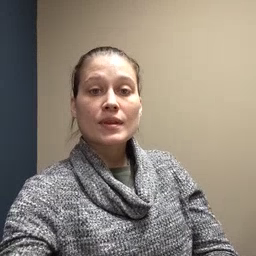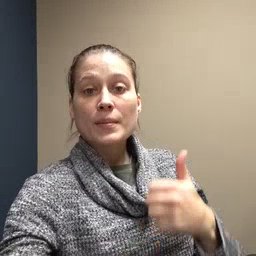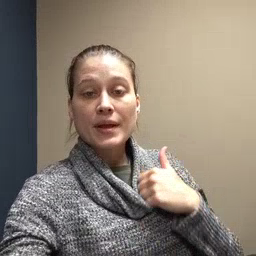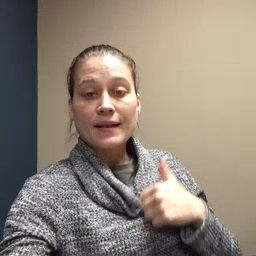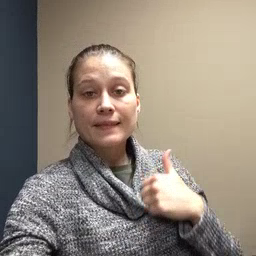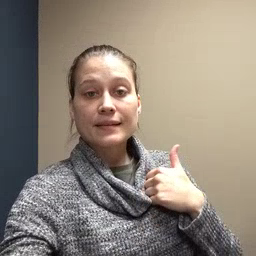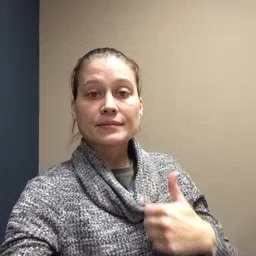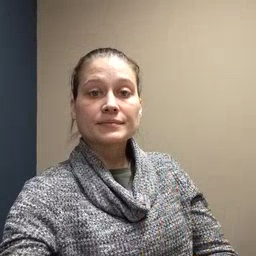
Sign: bath